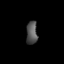
Tissue: lung
Cell type: Myeloid cells
Senescence score: 0.1659
Nuclear area (px): 254
Mean DAPI intensity: 82.283